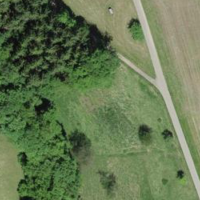
EUNIS habitat code: 25
Species observed at this site:
Gonepteryx rhamni